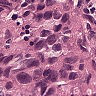
Metastatic tissue present: yes